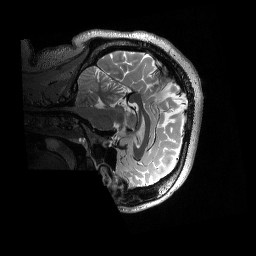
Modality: T2w
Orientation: sagittal
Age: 28
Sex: female
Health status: ill
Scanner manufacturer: siemens
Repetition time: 3.2 s